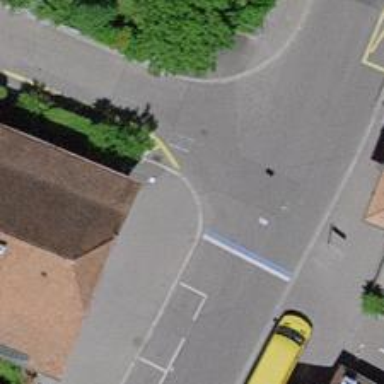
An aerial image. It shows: Kerb barrier.